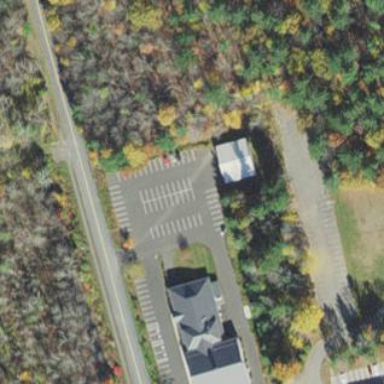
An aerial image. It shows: Parking area with surface.